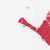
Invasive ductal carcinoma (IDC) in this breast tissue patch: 0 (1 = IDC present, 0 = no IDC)